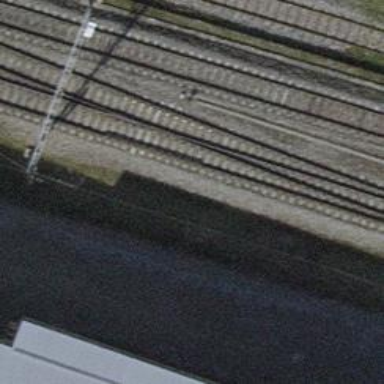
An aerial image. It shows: Siding railway line with electrified contact line for the trains.